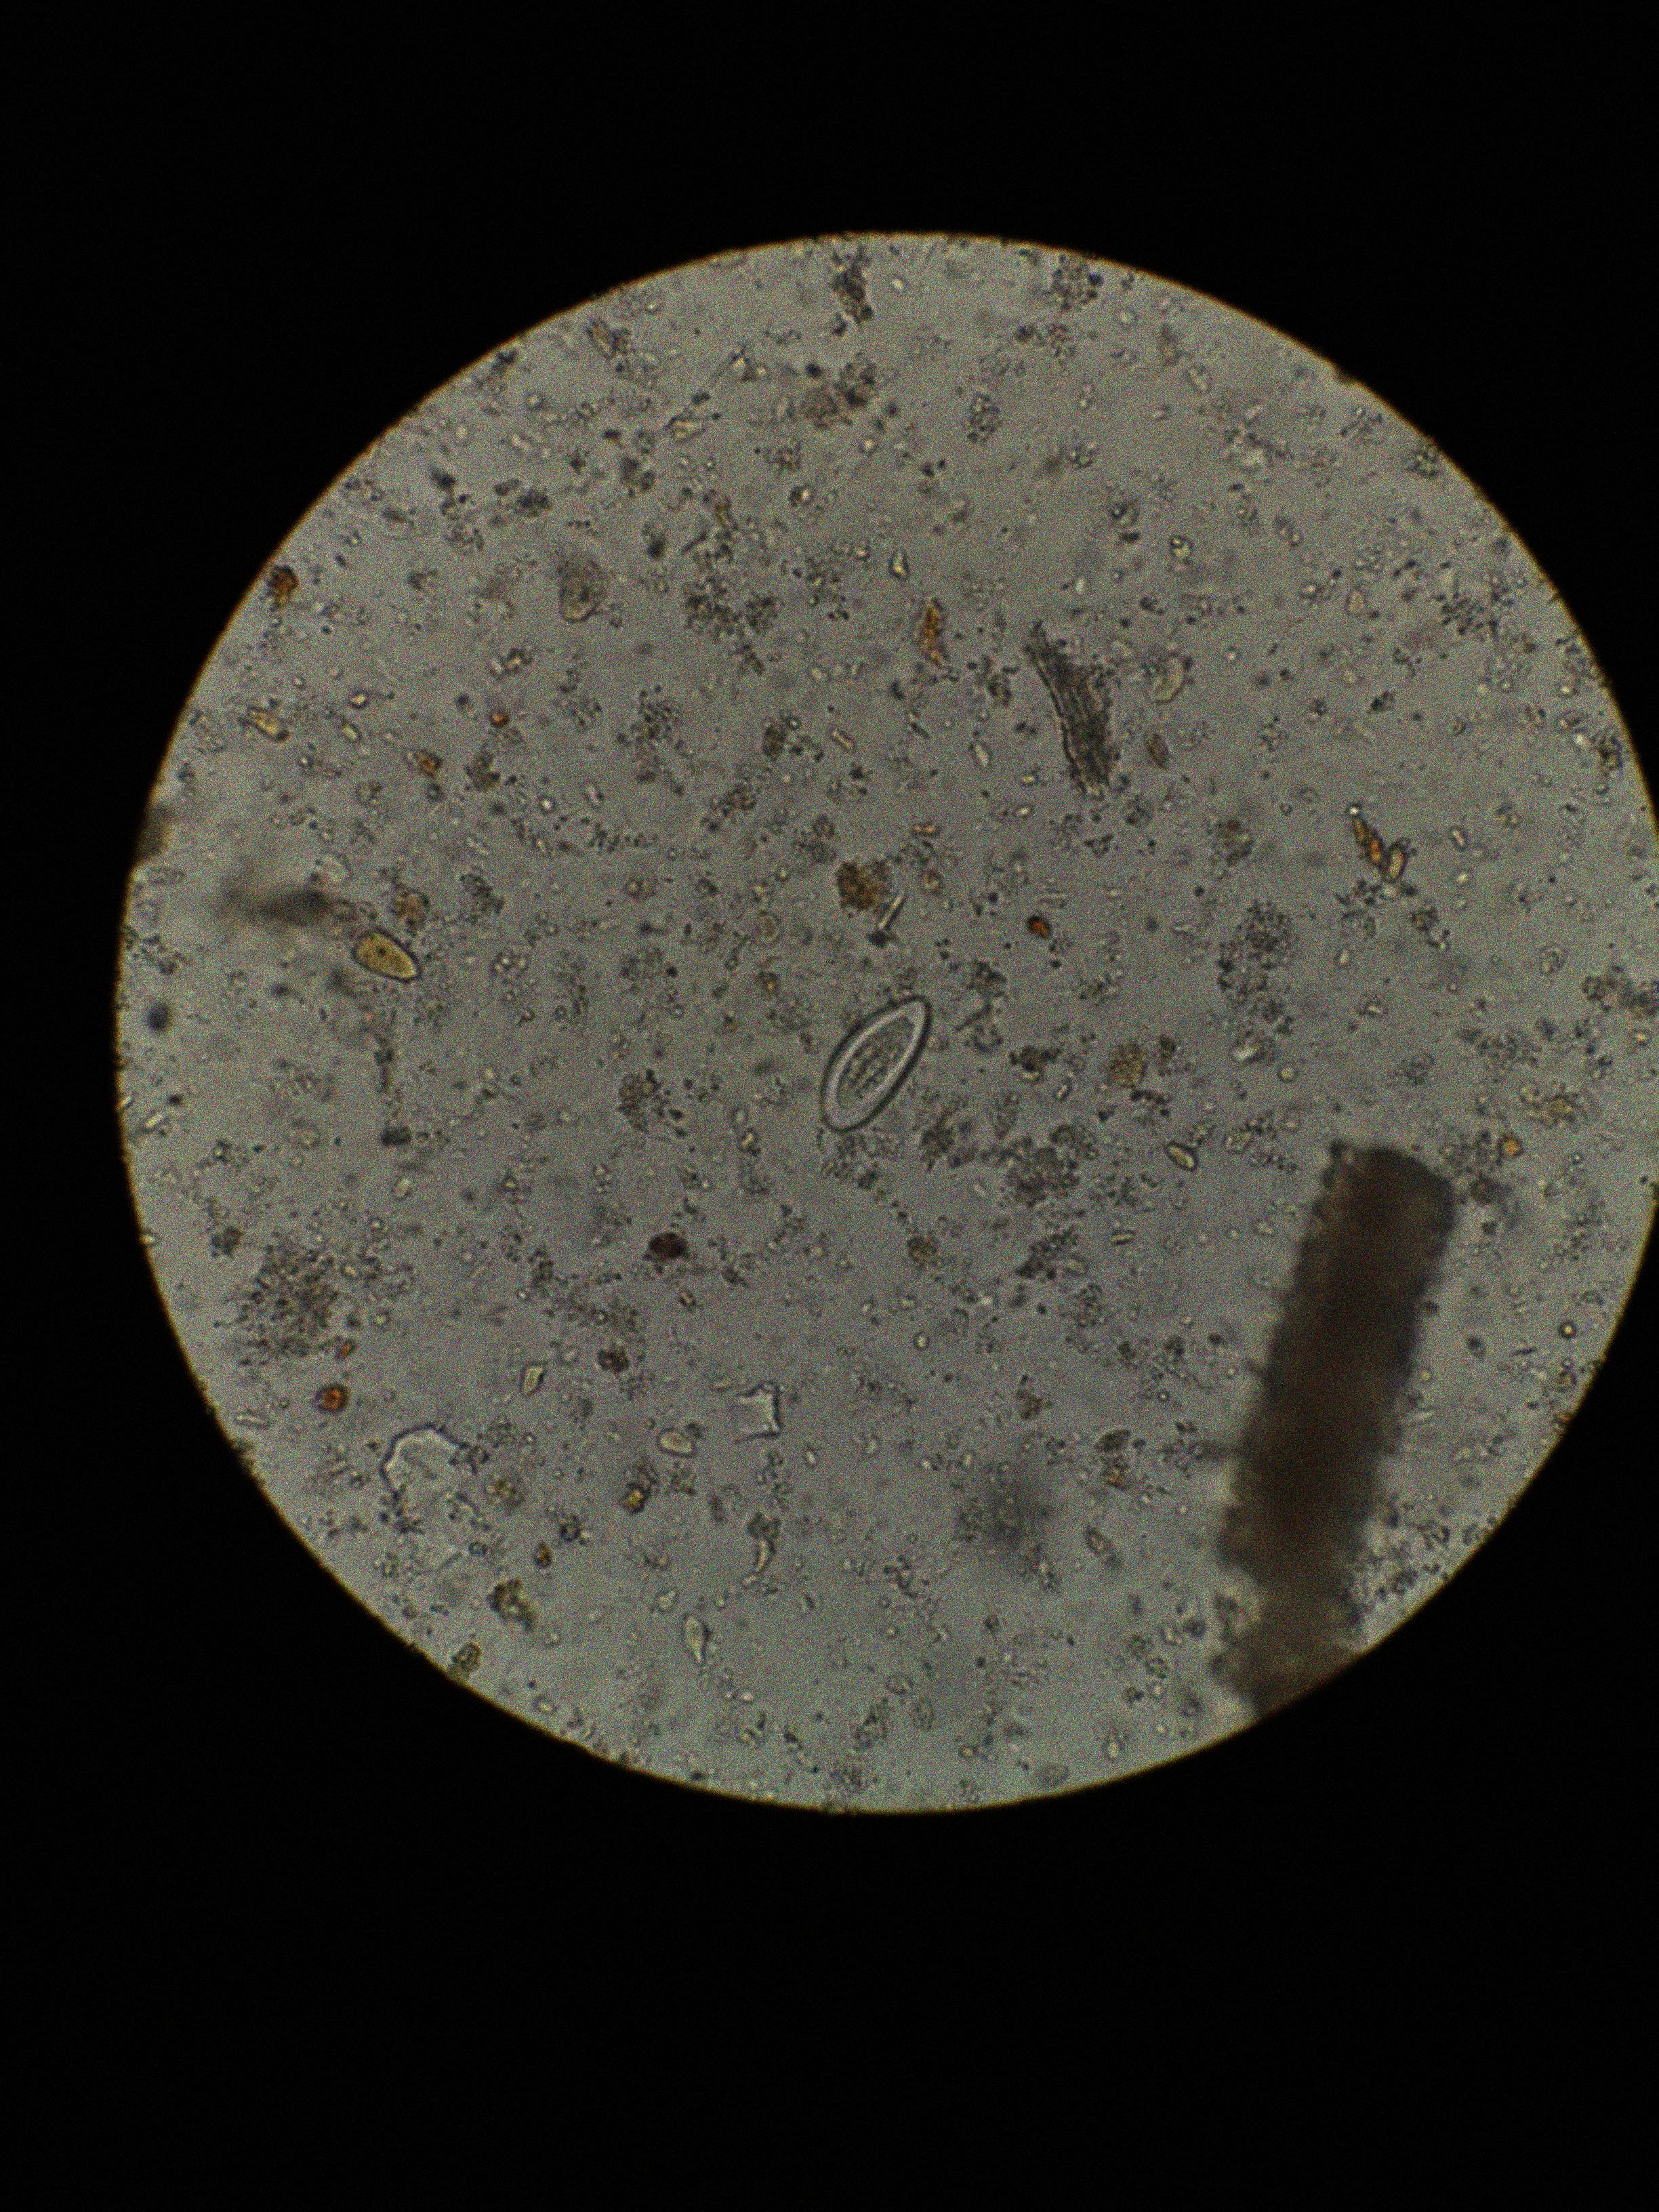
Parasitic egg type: Enterobius vermicularis